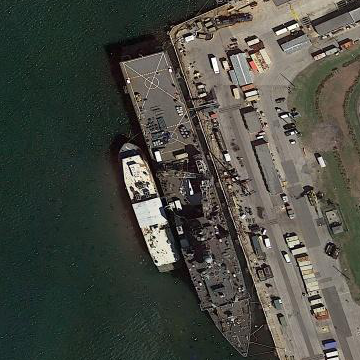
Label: combat